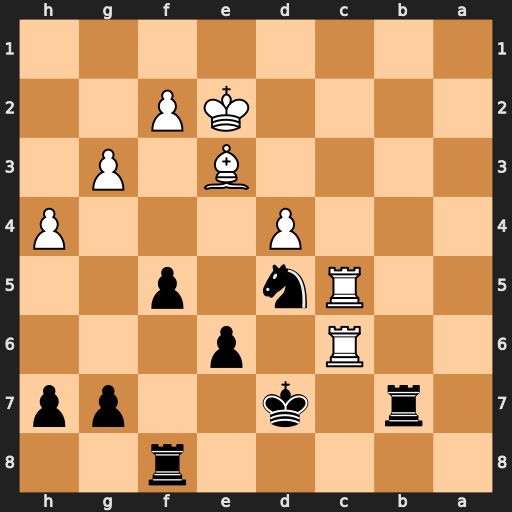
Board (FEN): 5r2/1r1k2pp/2R1p3/2Rn1p2/3P3P/4B1P1/4KP2/8
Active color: b
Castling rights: -
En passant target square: -
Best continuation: Nb4 d5 exd5